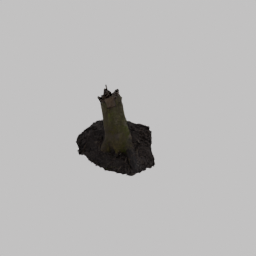
Label: nature